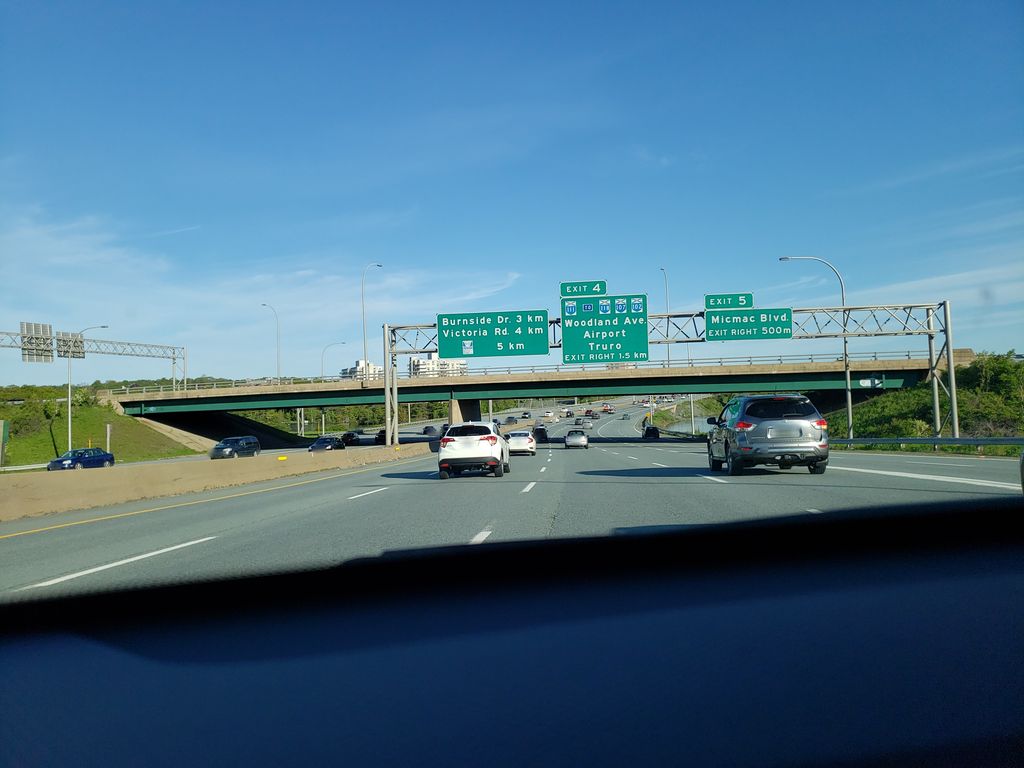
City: halifax